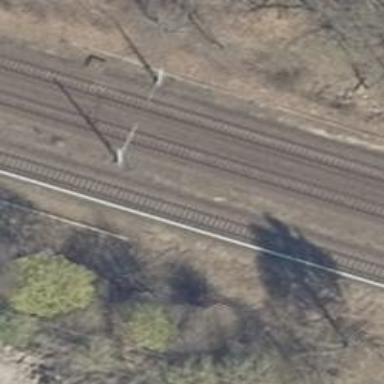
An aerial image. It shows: Railway milestone with catenary mast.